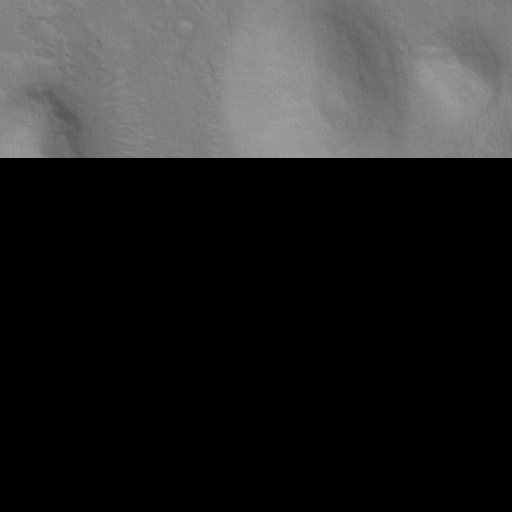
Classes present: Background, Cone